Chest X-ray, PA view. Patient: 27 years old, sex M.
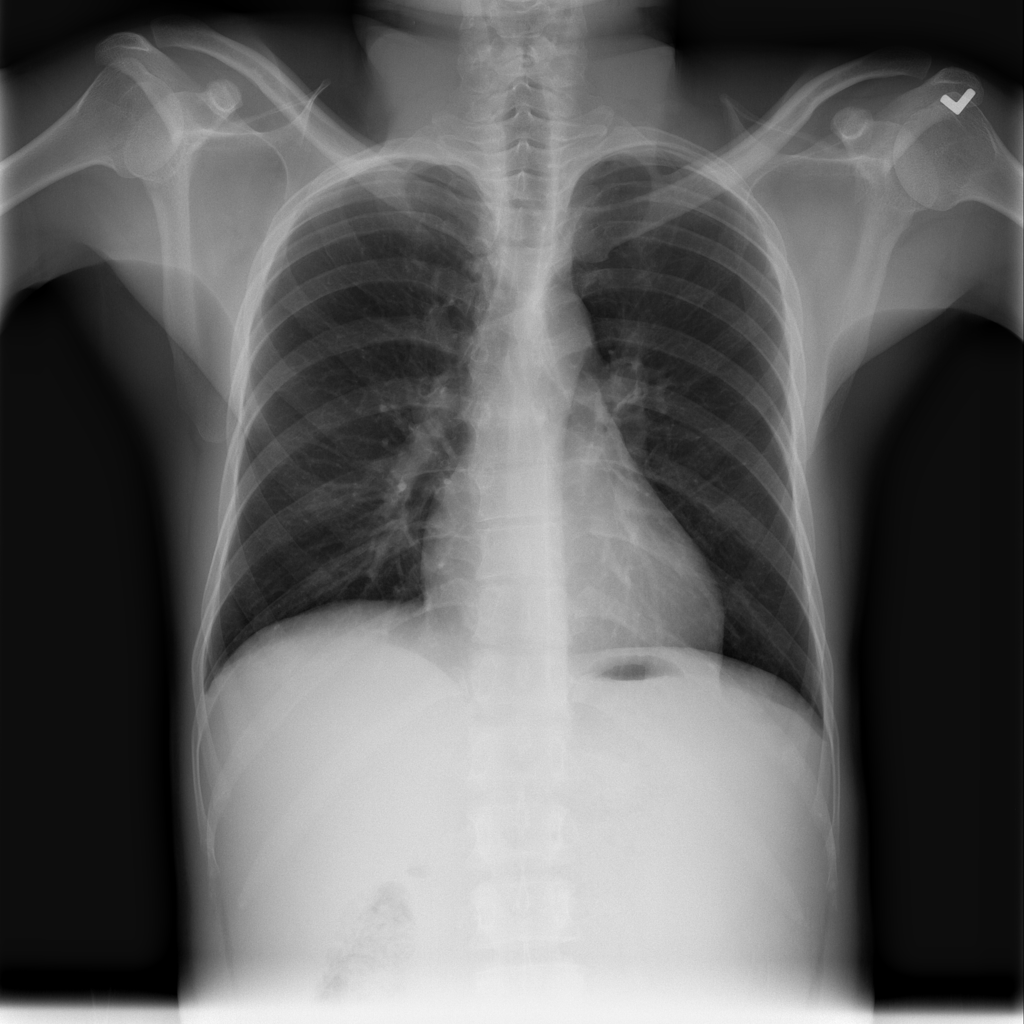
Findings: No Finding